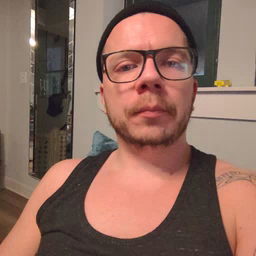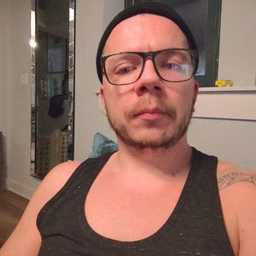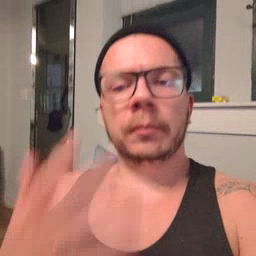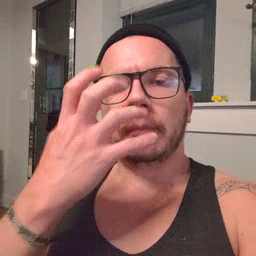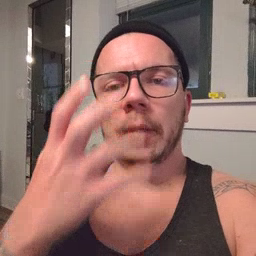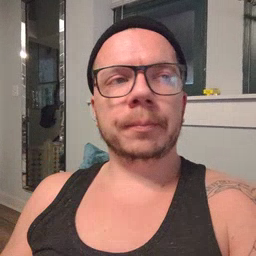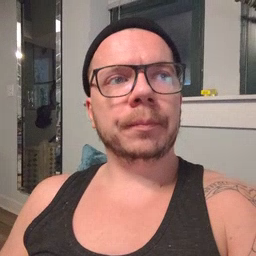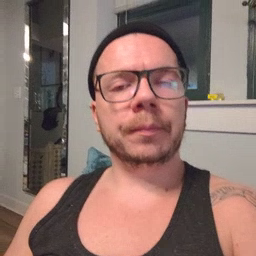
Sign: mad